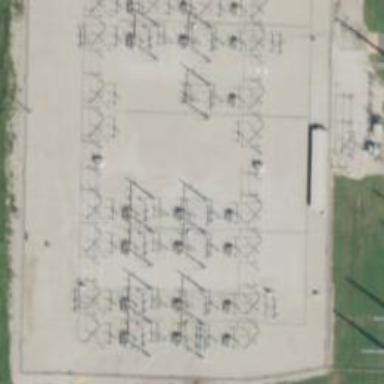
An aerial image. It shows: Switch for power supply.